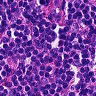
Metastatic tissue present: no